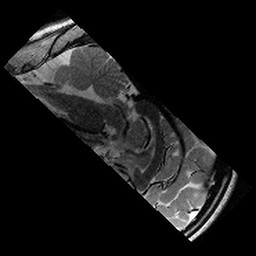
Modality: T2w
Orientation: sagittal
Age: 11
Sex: male
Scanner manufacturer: siemens
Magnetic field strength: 3 T
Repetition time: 9.23 s
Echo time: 0.067 s